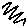
Label: zigzag